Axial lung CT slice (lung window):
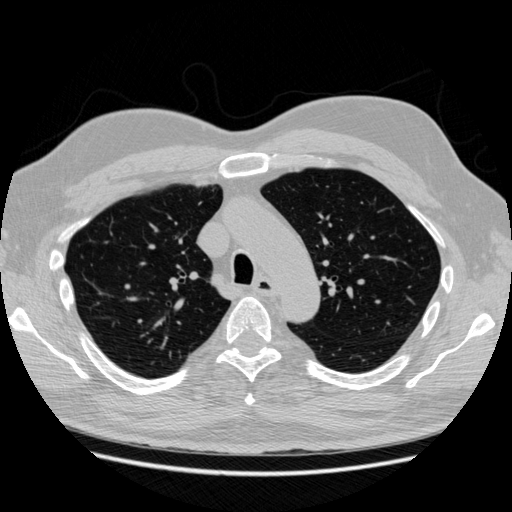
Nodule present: no